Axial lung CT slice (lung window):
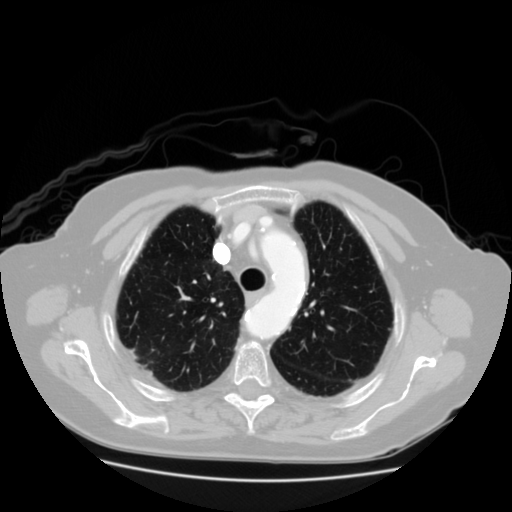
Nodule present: no